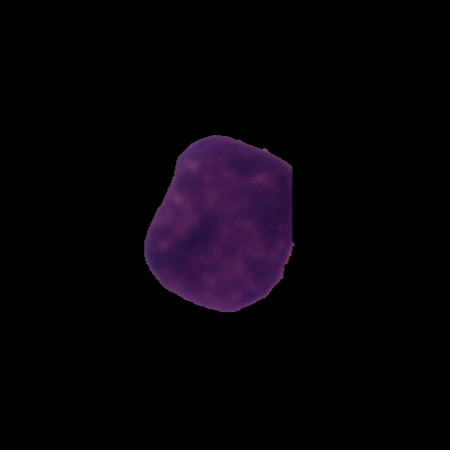
Label: cancer